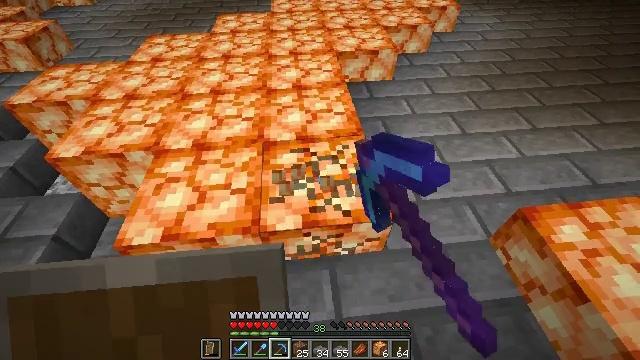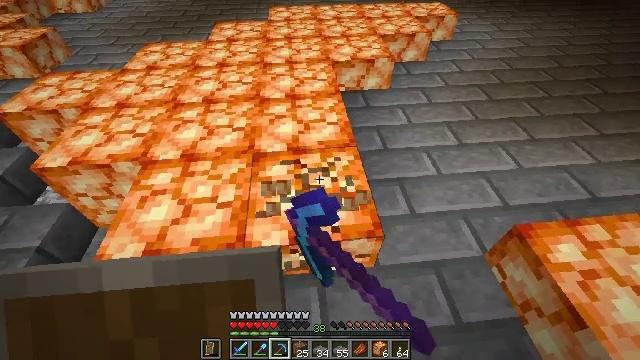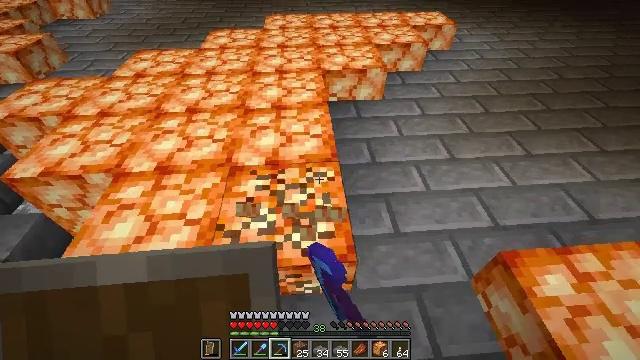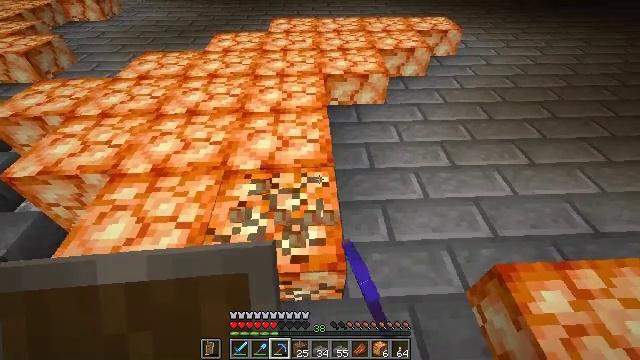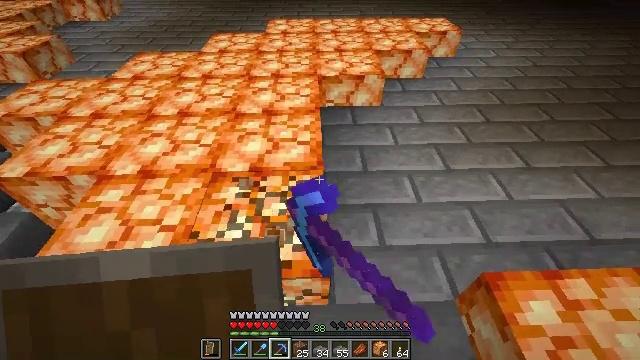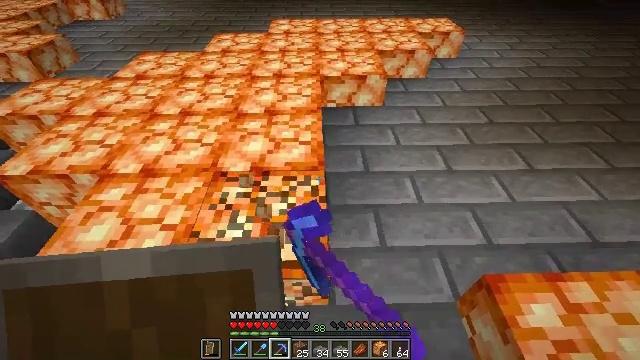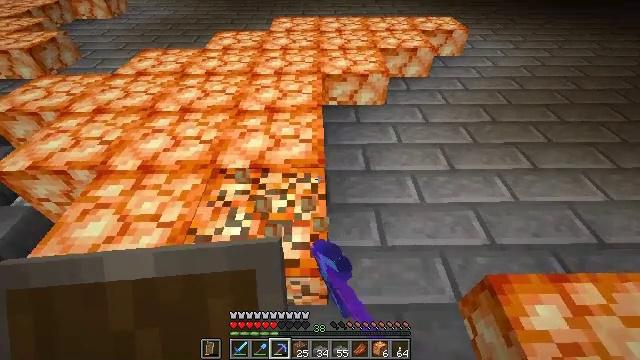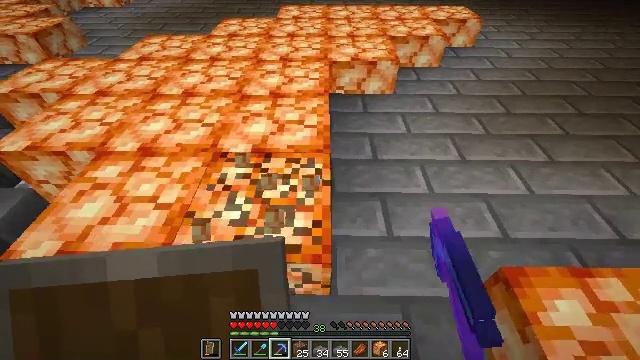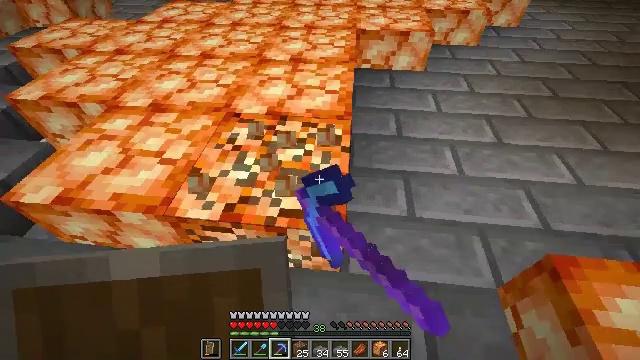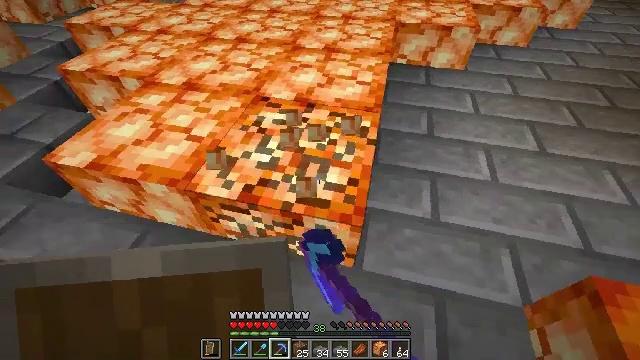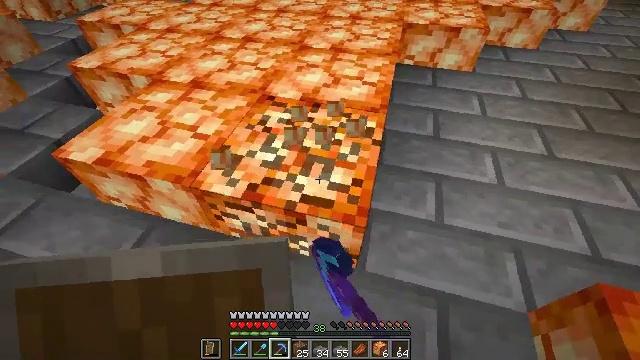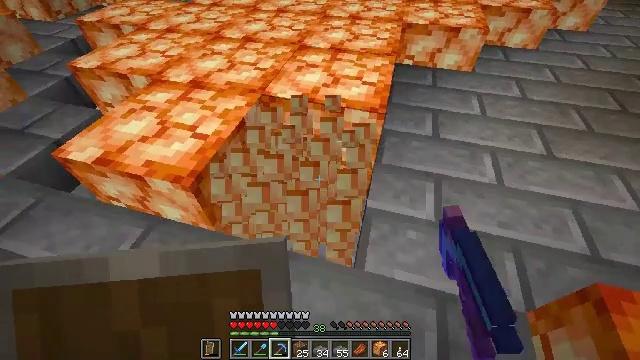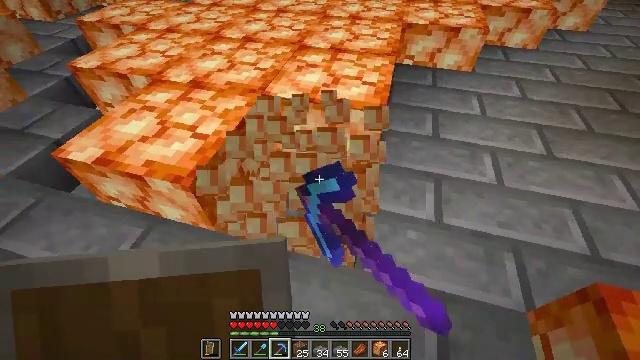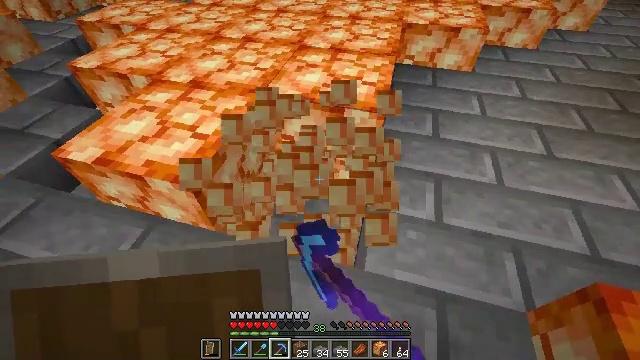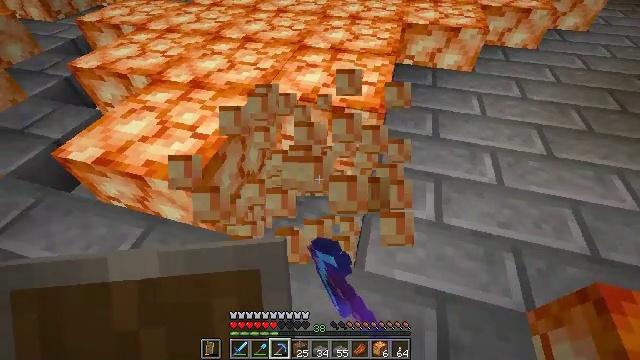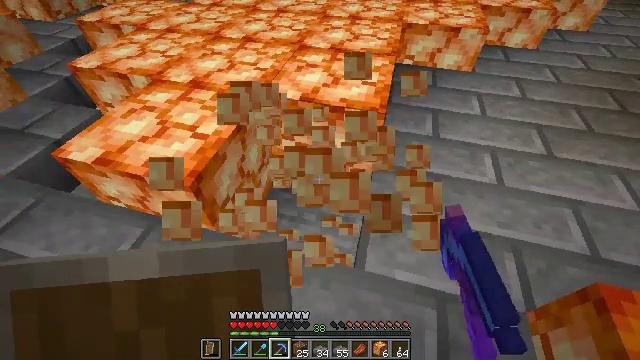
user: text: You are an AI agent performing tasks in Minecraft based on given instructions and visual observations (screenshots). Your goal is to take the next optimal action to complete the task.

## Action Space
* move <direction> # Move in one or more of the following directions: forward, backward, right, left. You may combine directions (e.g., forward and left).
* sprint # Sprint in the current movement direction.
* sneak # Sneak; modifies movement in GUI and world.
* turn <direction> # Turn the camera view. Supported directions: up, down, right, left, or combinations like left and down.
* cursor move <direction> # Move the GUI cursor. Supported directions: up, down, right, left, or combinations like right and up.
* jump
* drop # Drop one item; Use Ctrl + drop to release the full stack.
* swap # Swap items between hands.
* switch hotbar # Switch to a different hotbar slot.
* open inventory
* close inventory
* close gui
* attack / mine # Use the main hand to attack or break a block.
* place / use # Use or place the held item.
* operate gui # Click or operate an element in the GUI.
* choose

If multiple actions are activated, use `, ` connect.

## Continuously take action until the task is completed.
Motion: motion action
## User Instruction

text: Retrieve shroomlight for lighting purposes.
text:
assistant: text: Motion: move forward and move right, turn up, attack / mine
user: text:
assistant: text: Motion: move right, turn left and up, attack / mine
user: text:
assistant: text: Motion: turn left, attack / mine
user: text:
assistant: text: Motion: attack / mine
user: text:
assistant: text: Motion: attack / mine
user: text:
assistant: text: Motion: attack / mine
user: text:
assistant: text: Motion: turn left, attack / mine
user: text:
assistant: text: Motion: turn left and down, attack / mine
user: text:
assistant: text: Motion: turn left, attack / mine
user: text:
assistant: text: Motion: turn left, attack / mine
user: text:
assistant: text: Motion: attack / mine
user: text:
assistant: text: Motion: attack / mine
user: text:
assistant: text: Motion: attack / mine
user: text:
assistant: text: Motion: attack / mine
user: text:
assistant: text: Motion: attack / mine
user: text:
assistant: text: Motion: turn right, attack / mine
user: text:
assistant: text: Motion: move forward, turn right and up, attack / mine
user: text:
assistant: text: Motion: move forward and move right, turn right and up, attack / mine
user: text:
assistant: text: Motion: move forward and move right, turn up, attack / mine
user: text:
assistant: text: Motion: move forward, attack / mine
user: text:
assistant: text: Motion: attack / mine
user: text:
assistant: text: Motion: turn left, attack / mine
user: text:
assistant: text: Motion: attack / mine
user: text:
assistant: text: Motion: attack / mine
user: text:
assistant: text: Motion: turn left, attack / mine
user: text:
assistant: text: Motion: attack / mine
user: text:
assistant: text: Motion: attack / mine
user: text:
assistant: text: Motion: attack / mine
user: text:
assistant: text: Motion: attack / mine
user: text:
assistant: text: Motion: attack / mine